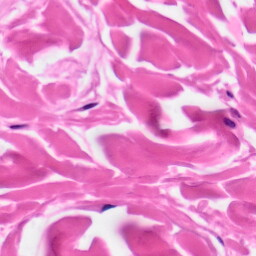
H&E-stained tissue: Skin